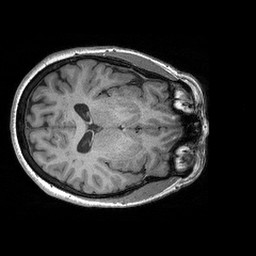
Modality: T1w
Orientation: axial
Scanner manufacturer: siemens
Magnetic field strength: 3 T
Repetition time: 2.3 s
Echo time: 0.00298 s